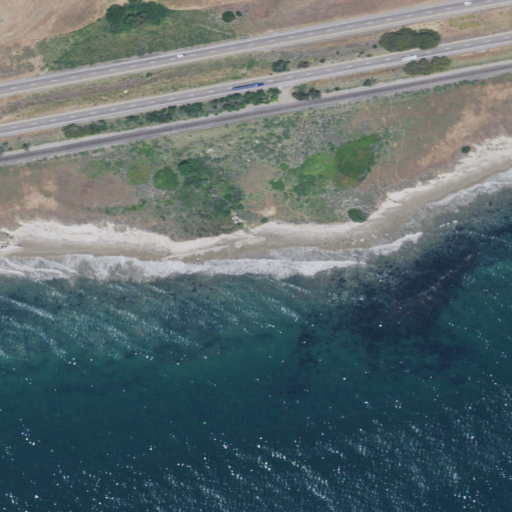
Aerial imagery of valley in California named Cañada De La Posta containing open water, shrub, low intensity development, grassland, herbaceous wetlands, woody wetlands, medium intensity development, and open development